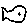
Label: fish